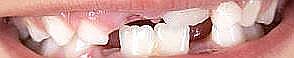
Condition: hypodontia